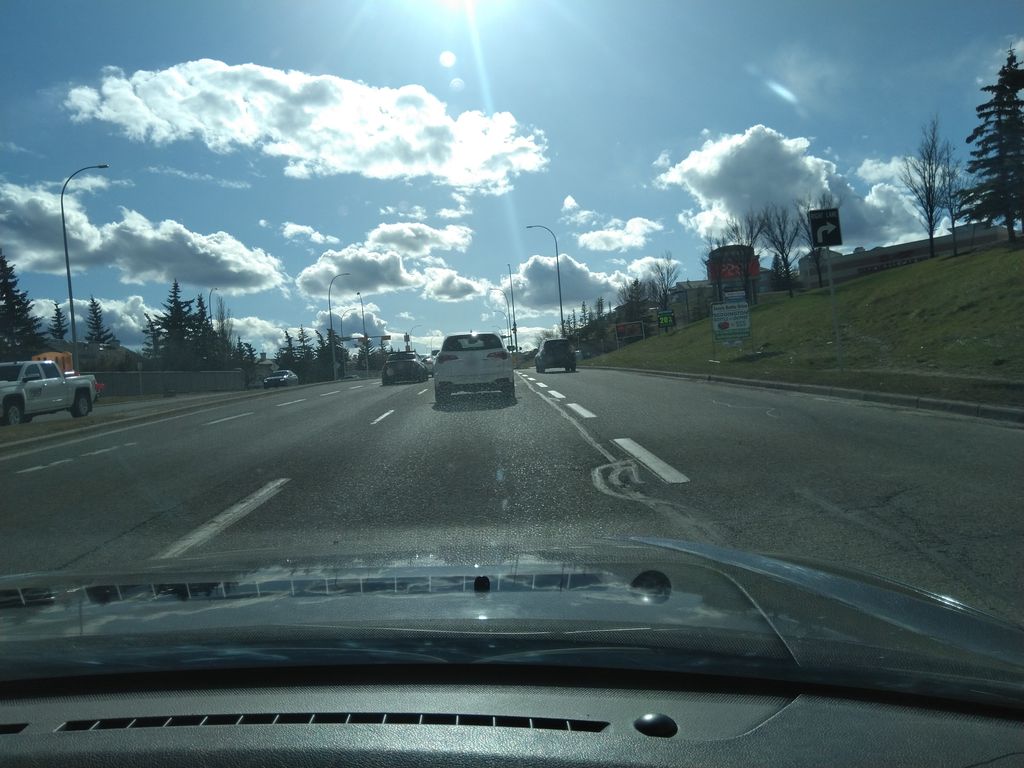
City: calgary